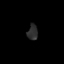
Tissue: lung
Cell type: Smooth muscle cells
Senescence score: 0.7669
Nuclear area (px): 157
Mean DAPI intensity: 44.529